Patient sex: M
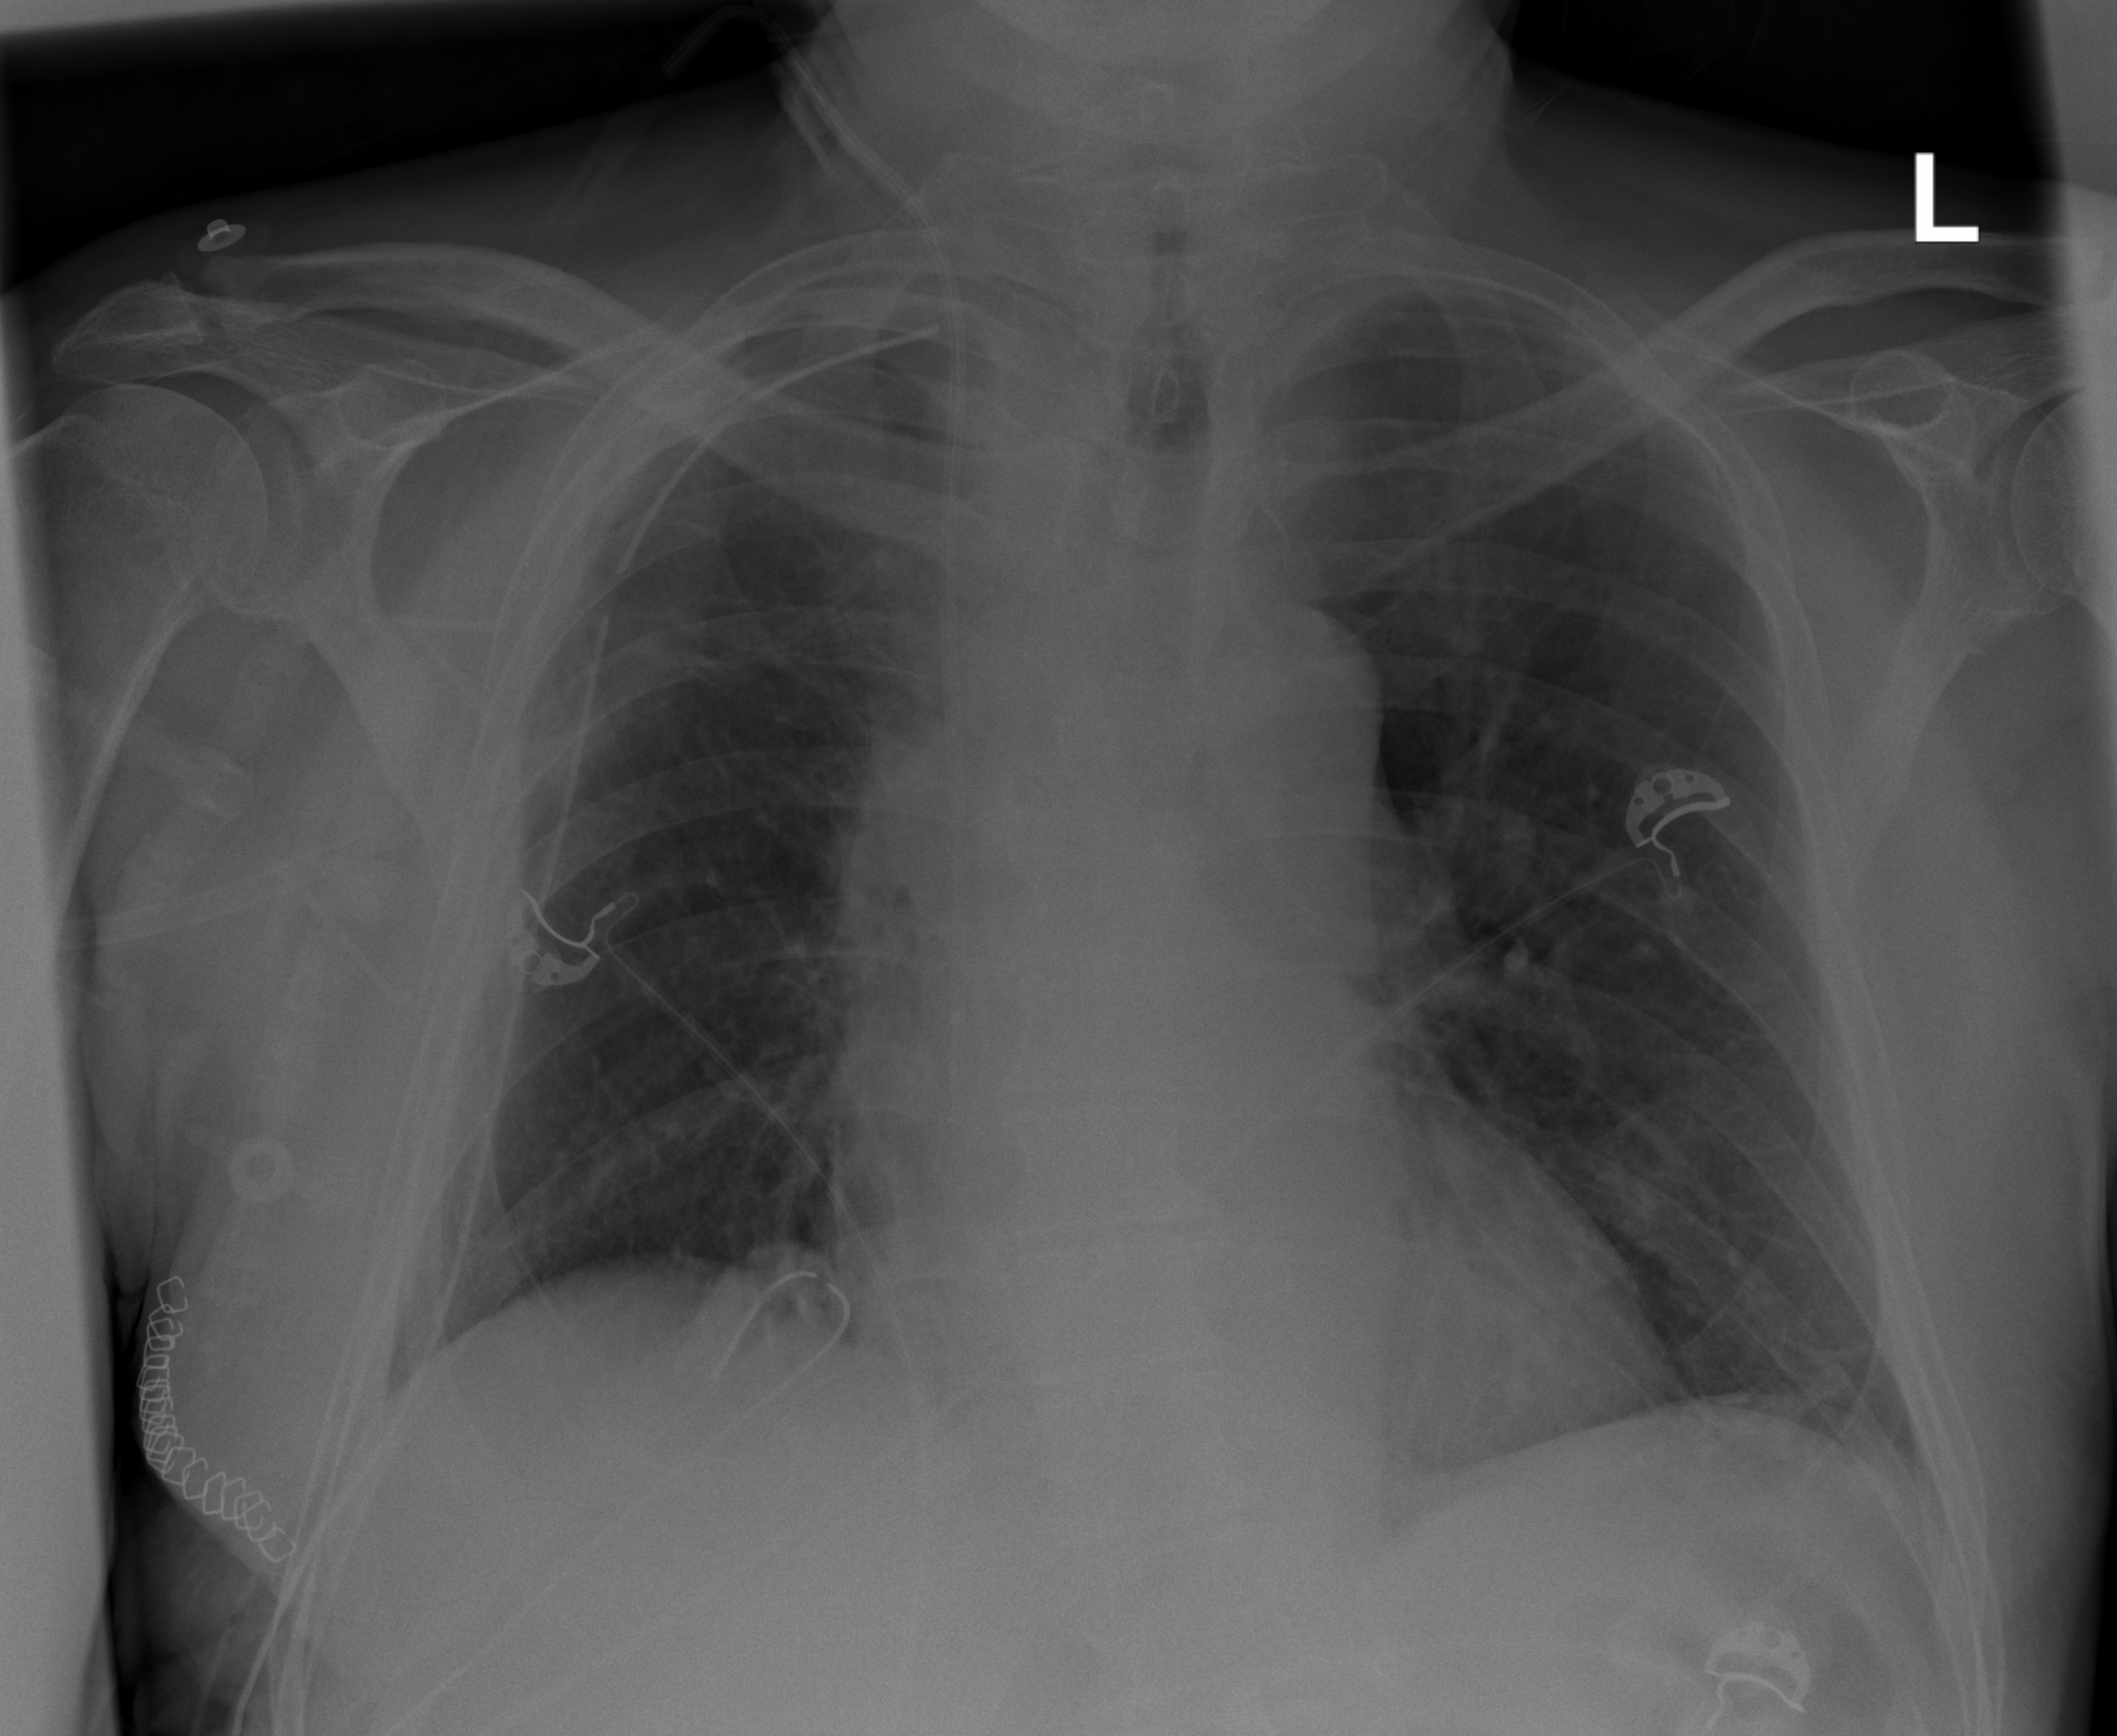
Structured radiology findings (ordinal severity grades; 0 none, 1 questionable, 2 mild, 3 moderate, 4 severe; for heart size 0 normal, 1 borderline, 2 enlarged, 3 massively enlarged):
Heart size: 0
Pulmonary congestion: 2
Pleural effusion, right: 0
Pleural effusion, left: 0
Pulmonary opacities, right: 0
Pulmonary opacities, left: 0
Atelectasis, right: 2
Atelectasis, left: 2